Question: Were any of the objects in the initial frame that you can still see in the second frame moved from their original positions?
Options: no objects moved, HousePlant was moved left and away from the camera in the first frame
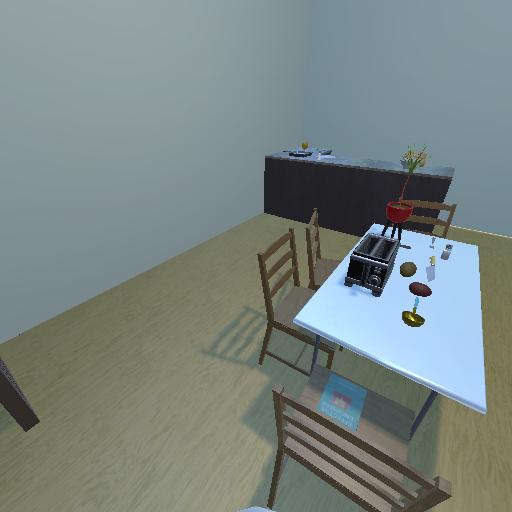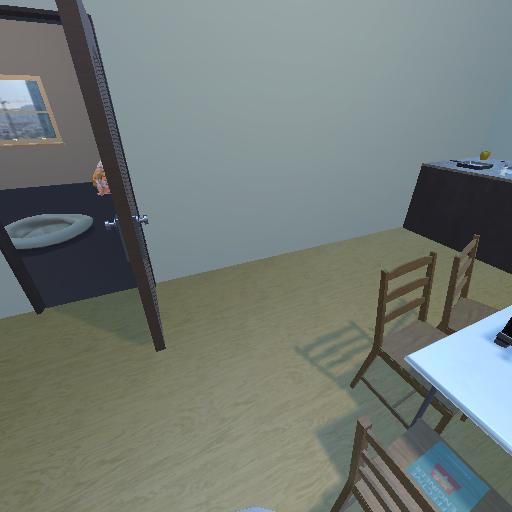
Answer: no objects moved